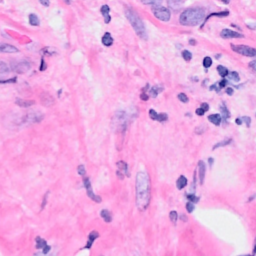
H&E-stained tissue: Breast